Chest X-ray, AP view. Patient: 27 years old, sex M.
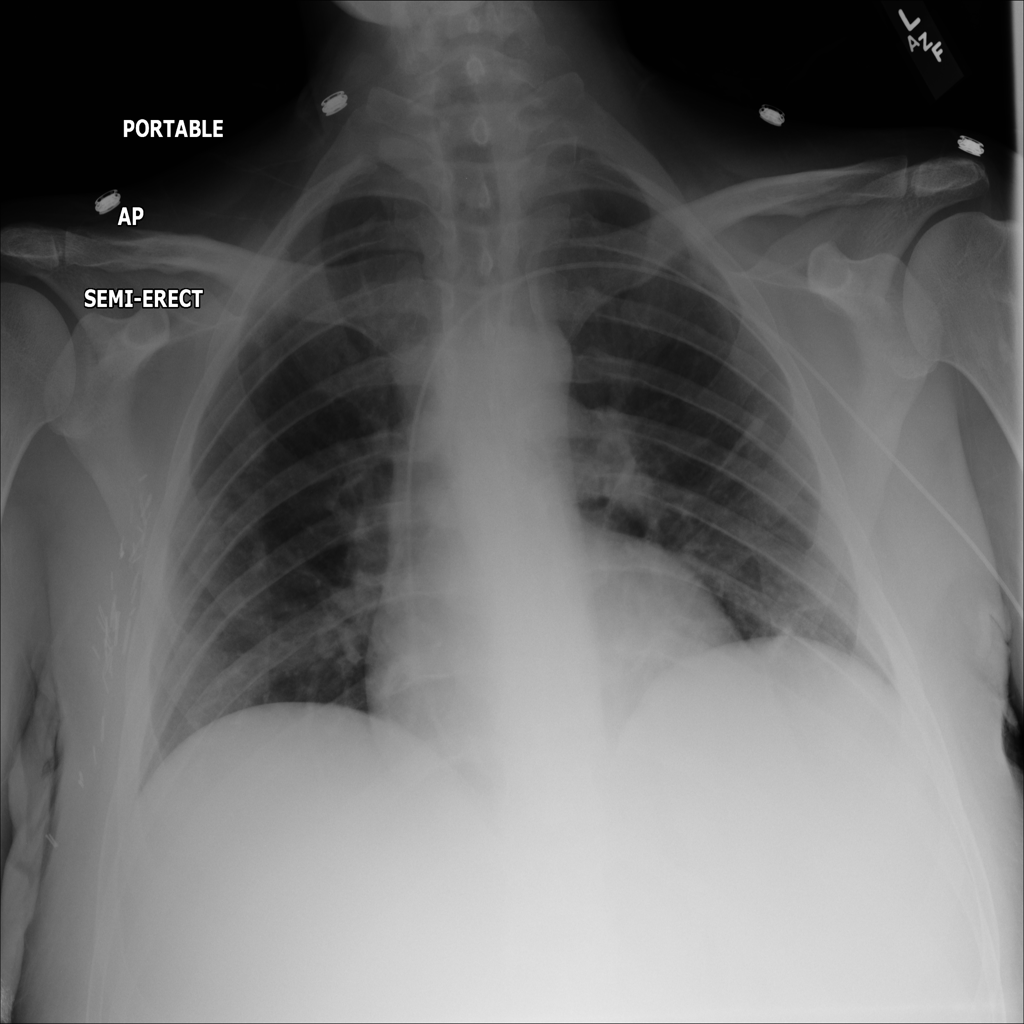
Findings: No Finding